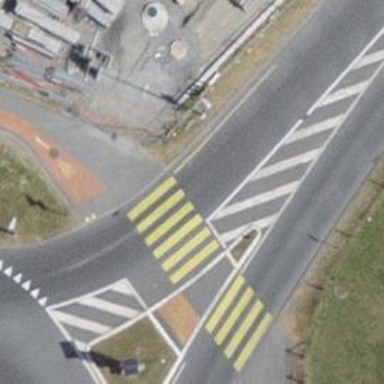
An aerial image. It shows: Zebra crossing on footway.